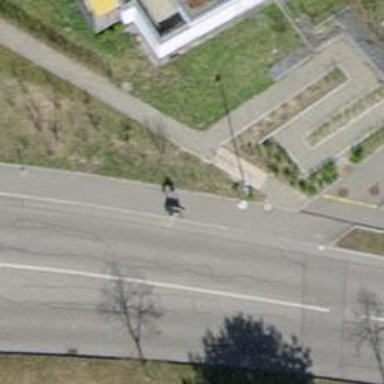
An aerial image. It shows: Road with steps.